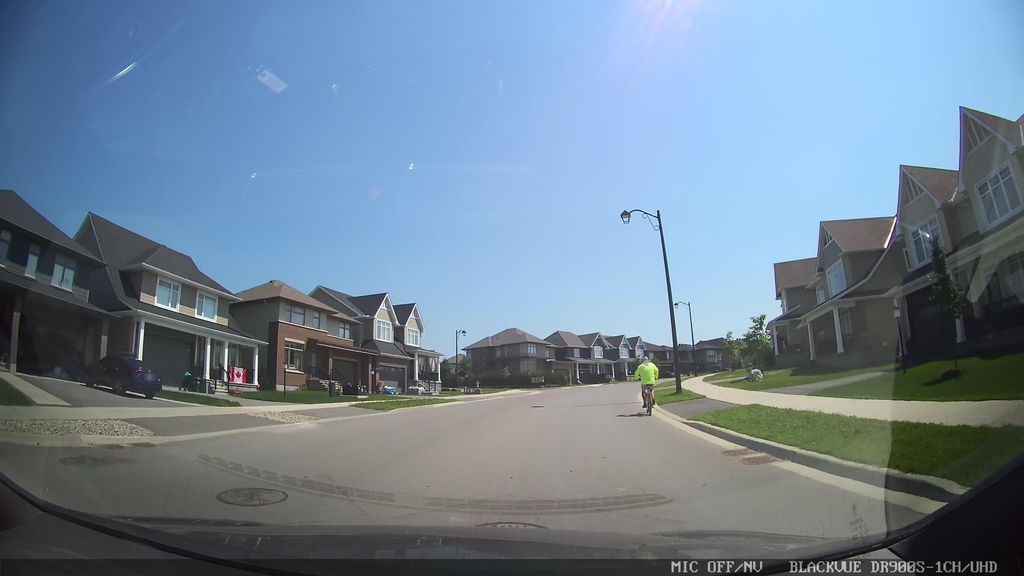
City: ottawa-gatineau